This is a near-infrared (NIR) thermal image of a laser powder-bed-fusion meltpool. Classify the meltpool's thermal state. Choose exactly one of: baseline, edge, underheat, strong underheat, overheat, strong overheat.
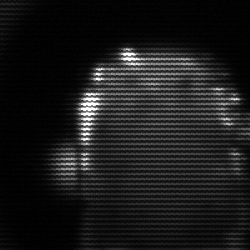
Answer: baseline